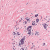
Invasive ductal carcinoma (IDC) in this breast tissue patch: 0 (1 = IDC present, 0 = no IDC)